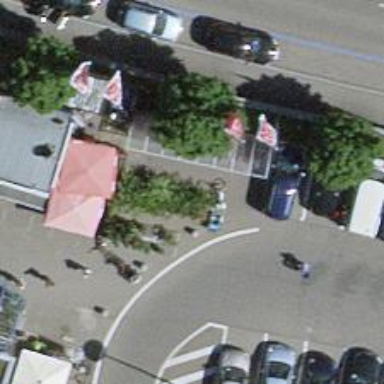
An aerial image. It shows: Bicycle parking area with stands available.